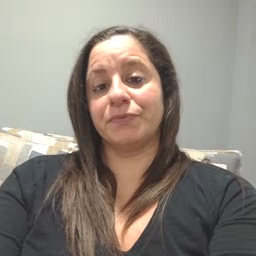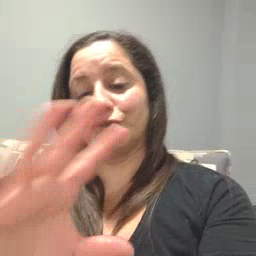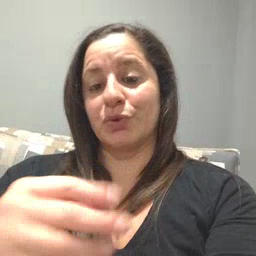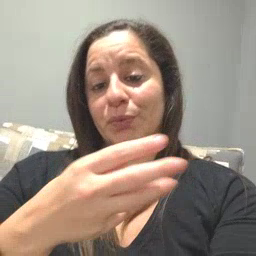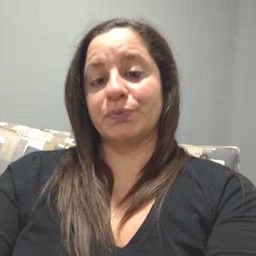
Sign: story